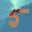
Label: 5